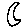
Label: moon